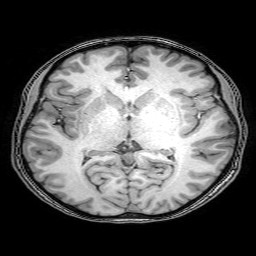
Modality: T1w
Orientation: coronal
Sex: female
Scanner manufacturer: philips
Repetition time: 0.008168 s
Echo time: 0.00374 s